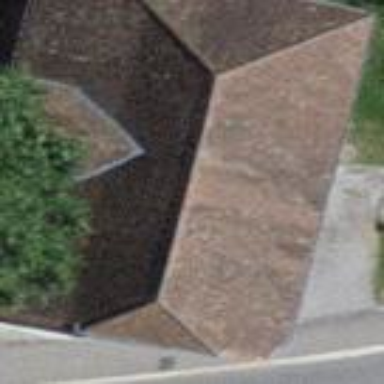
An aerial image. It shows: Rural barn.